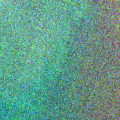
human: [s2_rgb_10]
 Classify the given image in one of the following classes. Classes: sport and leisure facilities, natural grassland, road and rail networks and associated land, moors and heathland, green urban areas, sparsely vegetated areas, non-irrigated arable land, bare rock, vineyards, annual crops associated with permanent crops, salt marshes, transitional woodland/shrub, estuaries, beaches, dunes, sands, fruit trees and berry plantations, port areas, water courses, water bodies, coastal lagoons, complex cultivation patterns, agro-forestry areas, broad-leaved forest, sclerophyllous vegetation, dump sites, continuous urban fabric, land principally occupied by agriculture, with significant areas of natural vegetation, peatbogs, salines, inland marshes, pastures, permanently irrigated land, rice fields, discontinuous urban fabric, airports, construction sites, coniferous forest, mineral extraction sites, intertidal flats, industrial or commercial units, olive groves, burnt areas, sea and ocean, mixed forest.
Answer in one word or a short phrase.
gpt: sea and ocean